Question: I have an issue I believe it may be a simple fix but I am currently stuck.
I have tried looking around but couldn't find anything helpful.
This is my error: The left-hand side of an assignment must be a variable

This is my code:
'''
} else if (token.equals("character-rights")) {
player.getRights().ordinal() = Integer.parseInt(token2);
public enum PlayerRights {
PLAYER(true, true, true, true, false, 60),
MODERATOR(true, true, true, true, false, 0),
ADMINISTRATOR(false, false, false, false, false, 0),
DEVELOPER(true, true, true, true, true, 0),
DONATOR(true, true, true, true, true, 10);
private boolean canTrade, canDuel, canPk, canSell, debugMode;
private int yellTimer;
private PlayerRights(boolean canTrade, boolean canDuel, boolean canPk, boolean canSell, boolean debugMode, int yellTimer) {
this.canTrade = canTrade;
this.canDuel = canDuel;
this.canPk = canPk;
this.canSell = canSell;
this.debugMode = debugMode;
this.yellTimer = yellTimer;
}
private static final ImmutableSet<PlayerRights> STAFF = Sets.immutableEnumSet(ADMINISTRATOR, DEVELOPER);
private static final ImmutableSet<PlayerRights> MEMBERS = Sets.immutableEnumSet(MODERATOR, ADMINISTRATOR, DEVELOPER, DONATOR);
private static final ImmutableSet<PlayerRights> NORMAL = Sets.immutableEnumSet(PLAYER, DONATOR);
public boolean isStaff() {
return STAFF.contains(this);
}
public boolean isMember() {
return MEMBERS.contains(this);
}
public boolean isPlayer() {
return NORMAL.contains(this);
}
public boolean canTrade() {
return canTrade;
}
public boolean canDebug() {
return debugMode;
}
public boolean canSell() {
return canSell;
}
public boolean canDuel() {
return canDuel;
}
public boolean canPk() {
return canPk;
}
public int getYellTimer() {
return yellTimer;
}
}
'''
and
'''
public PlayerRights playerRights;
public PlayerRights getRights() {
return playerRights;
}
'''
The top code is where the error takes place. I would really appreciated some help, would make my day.
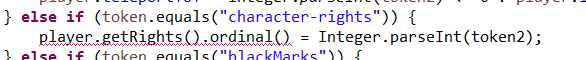
Answer: Enums are immutable. You need to reassign a new enum value instead of writing things like
'''
myEnum.ordinal() = 0;
'''
You have to write a switch statement to check what 'Integer.parseInt(token2)' is, and use the 'setRights' method.
'''
switch (Integer.parseInt(token2)) {
case 0:
player.setRights(PlayerRights.PLAYER);
break;
case 1:
player.setRights(PlayerRights.MODERATOR);
break;
case 2:
player.setRights(PlayerRights.ADMINISTRATOR);
break;
case 3:
player.setRights(PlayerRights.DEVELOPER);
break;
case 4:
player.setRights(PlayerRights.DONATOR);
break;
}
'''
If your 'player' class does not have a 'setRights' method, you should probably add one.